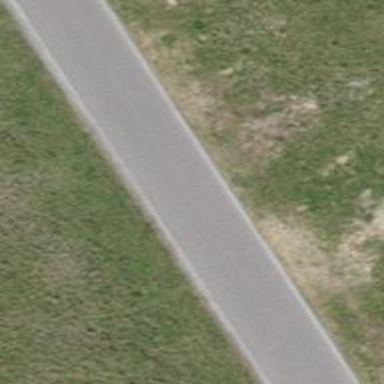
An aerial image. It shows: Residential road with asphalt surface and no sidewalks.